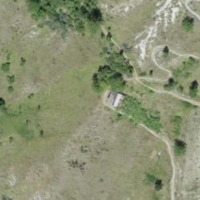
EUNIS habitat code: 23
Species observed at this site:
Cornus sanguinea